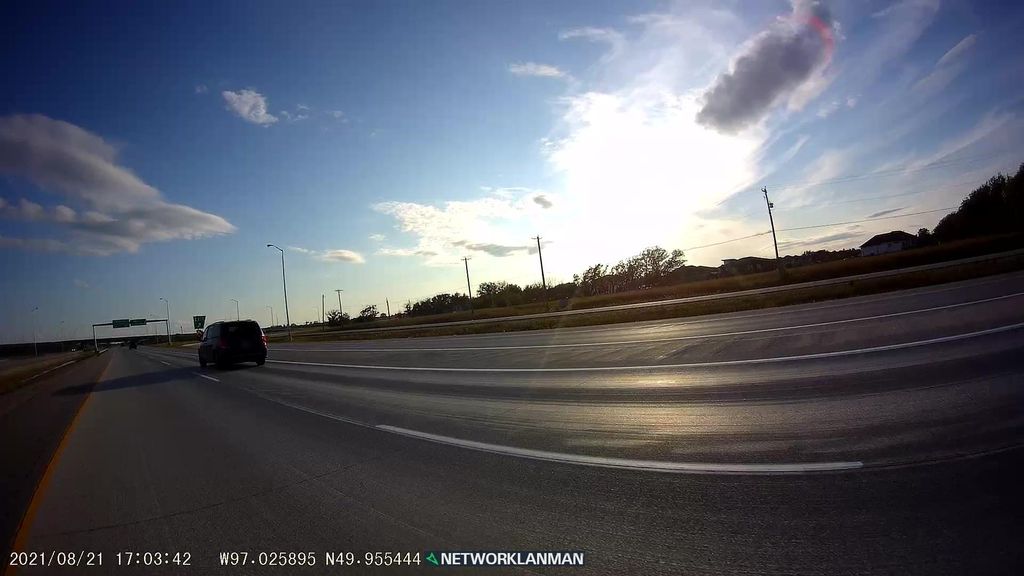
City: winnipeg